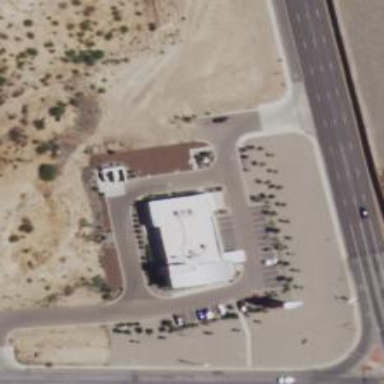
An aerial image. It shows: Healthcare clinic.